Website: macys
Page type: customer-info-address
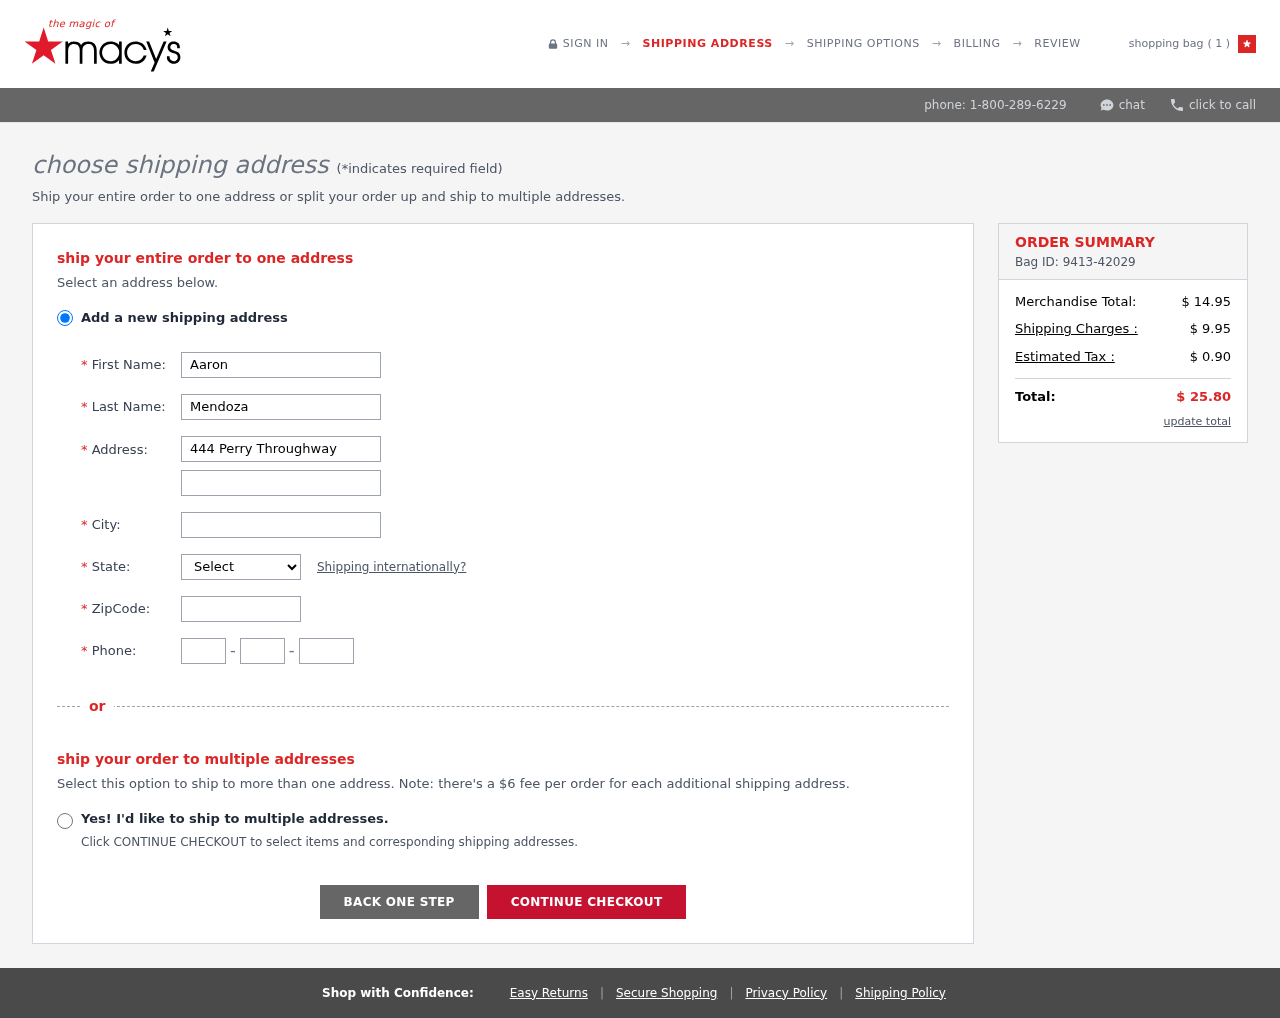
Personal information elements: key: PII_CITY
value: Weissport
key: PII_FIRSTNAME
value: Aaron
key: PII_LASTNAME
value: Mendoza
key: PII_PHONE_AREA
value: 693
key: PII_PHONE_PREFIX
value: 695
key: PII_PHONE_SUFFIX
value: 1455
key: PII_POSTCODE
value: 94054
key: PII_STATE_ABBR
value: TX
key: PII_STREET
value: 444 Perry Throughway
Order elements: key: ORDER_NUM_ITEMS
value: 1
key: ORDER_ID
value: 9413-42029
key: ORDER_SUBTOTAL
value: $ 14.95
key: ORDER_SHIPPING_COST
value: $ 9.95
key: ORDER_TAX
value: $ 0.90
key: ORDER_TOTAL
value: $ 25.80